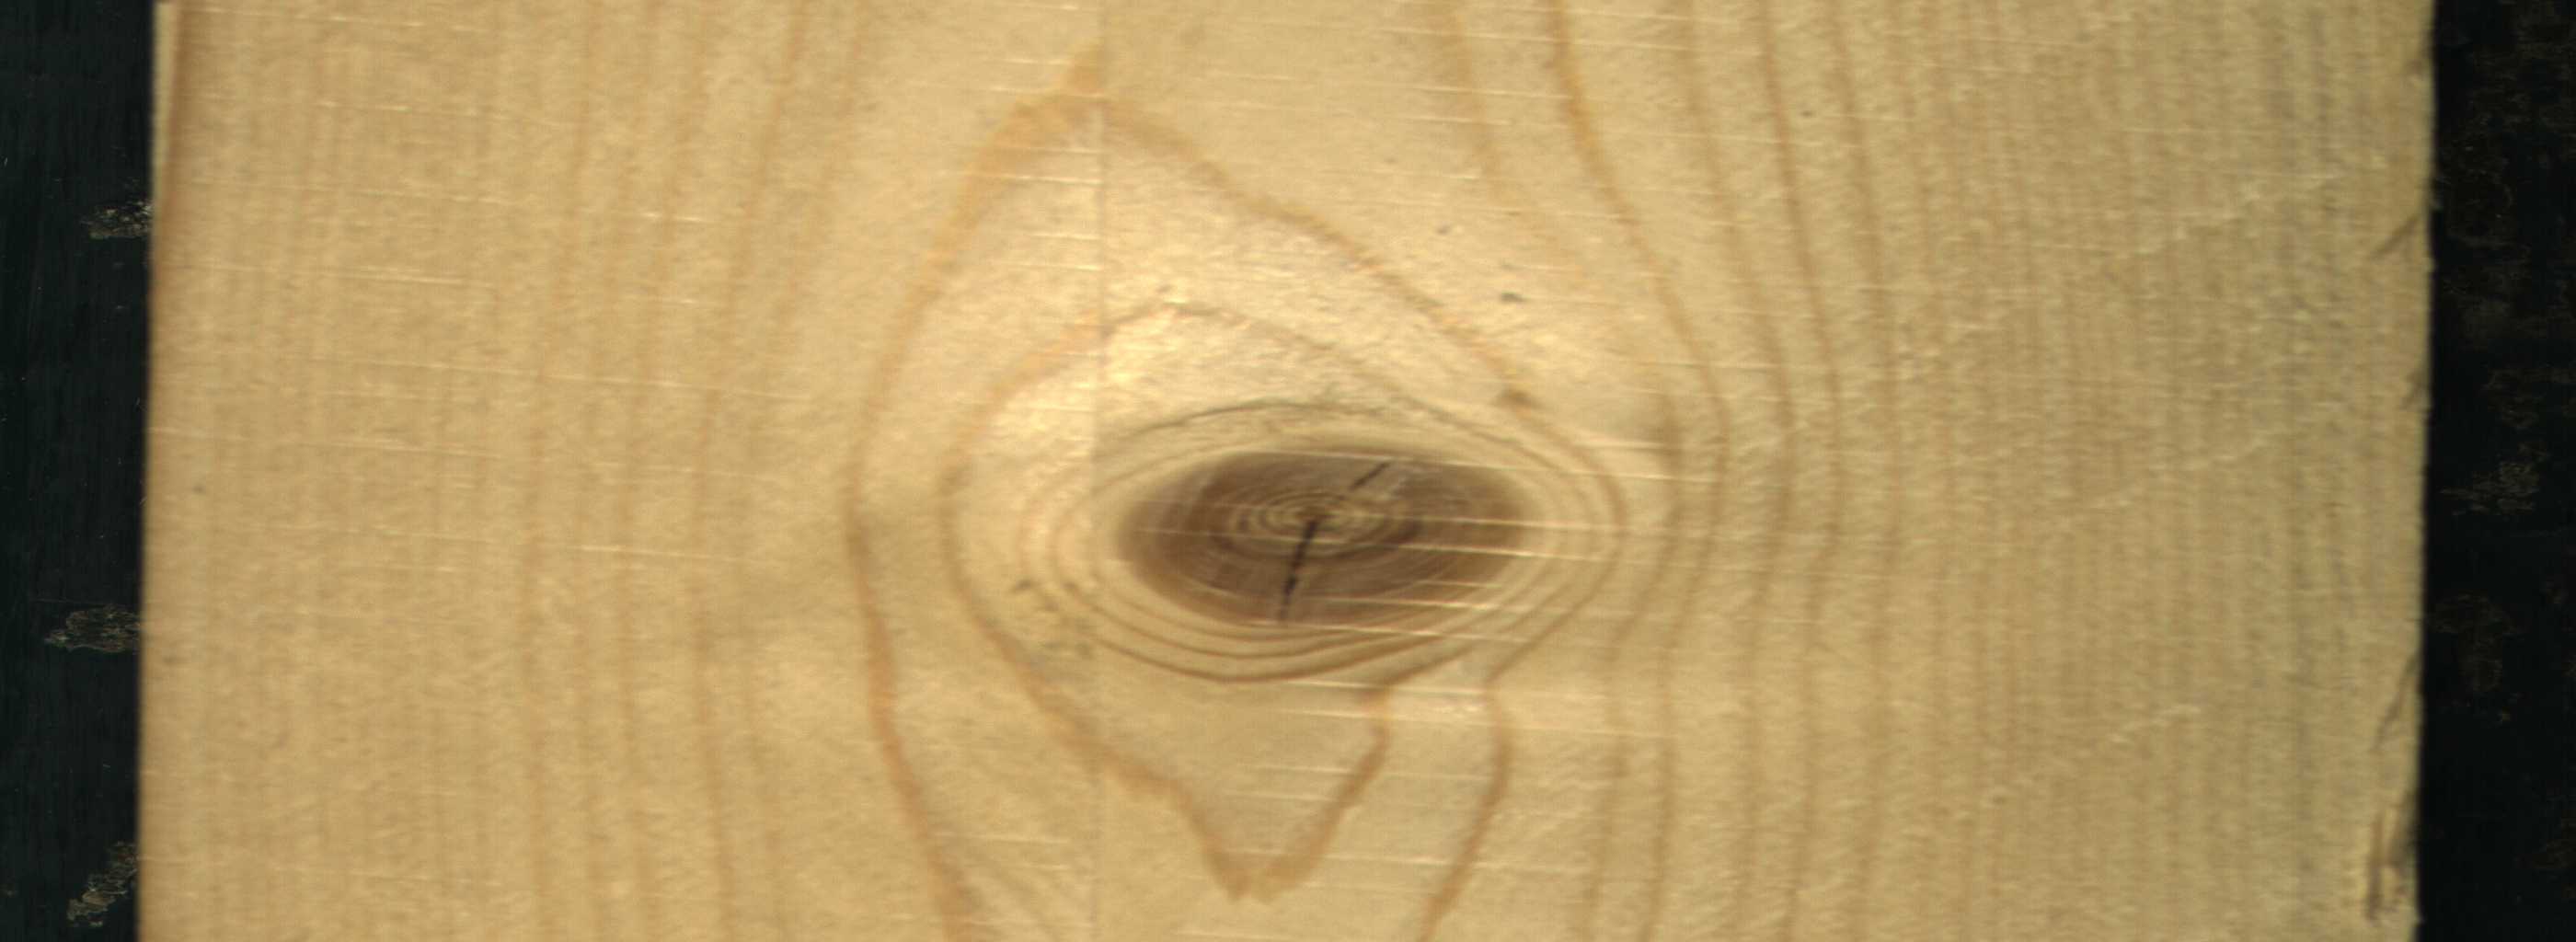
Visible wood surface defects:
knot_with_crack